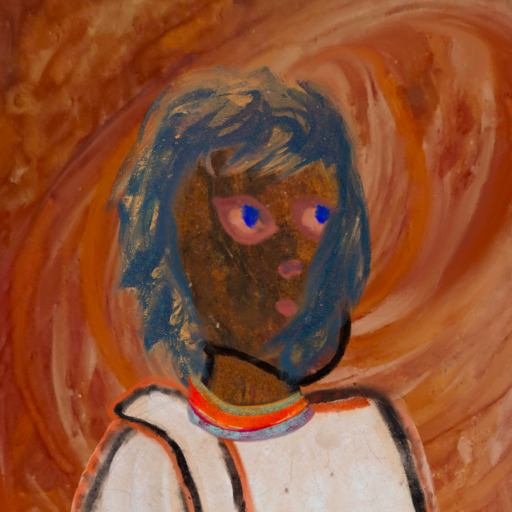
Background: Pious_Lady, Head And Neck Side: Mosgoul, Face Side: Mother_And_Son_Mother, Bust: Roy_Bahadur, Hair Side: In_The_Sun, Head Accessory: Blank, Second Necklace: Blank, Necklace: Sisters, Baby: Blank